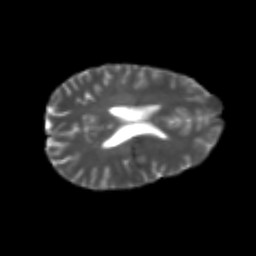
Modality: T2w
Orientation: axial
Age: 24
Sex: female
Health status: healthy
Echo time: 0.074 s